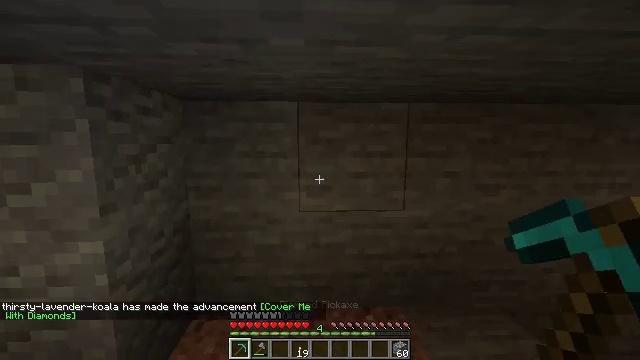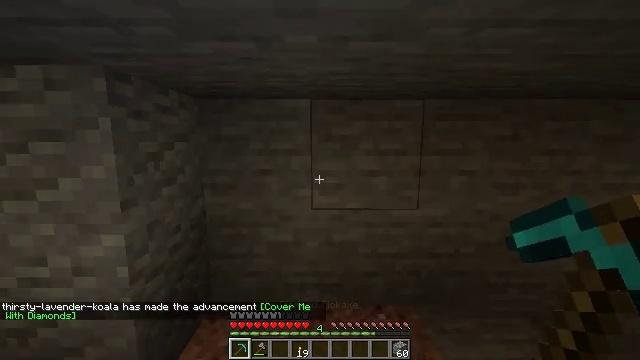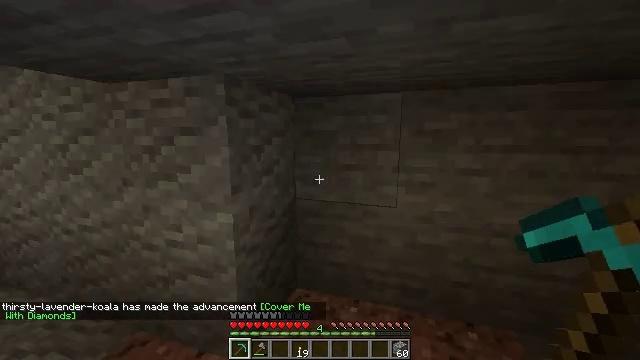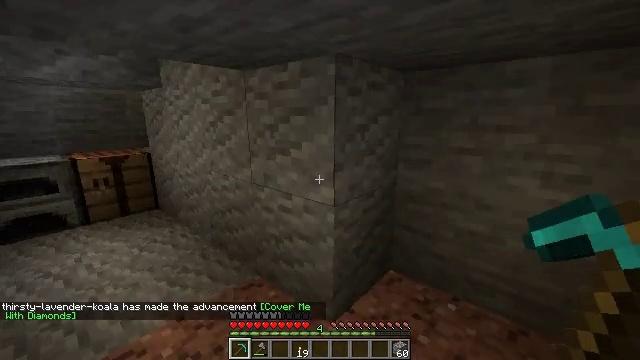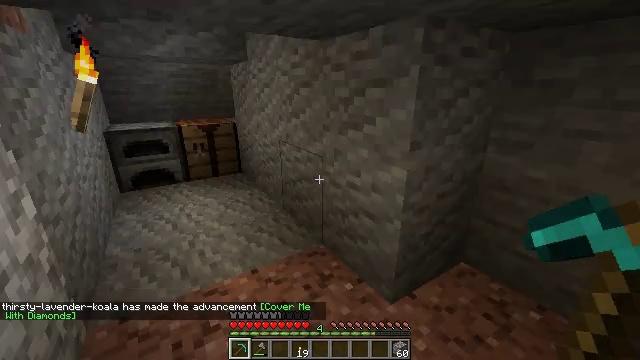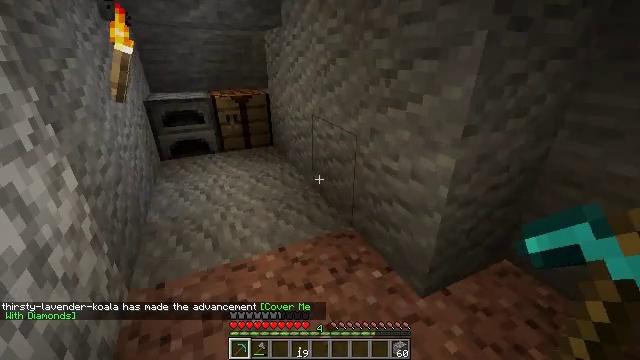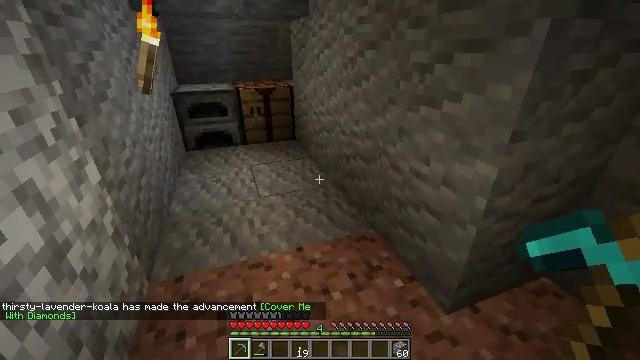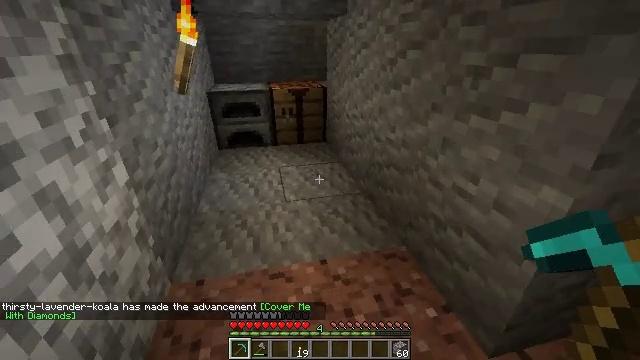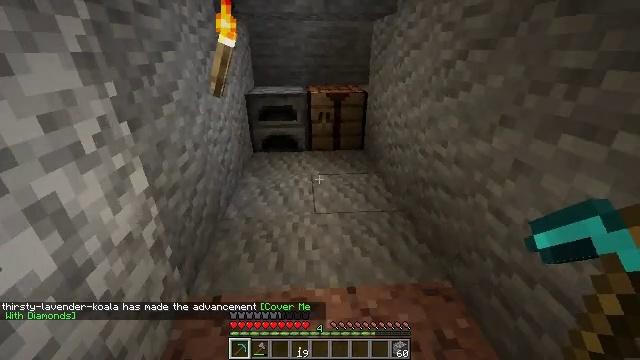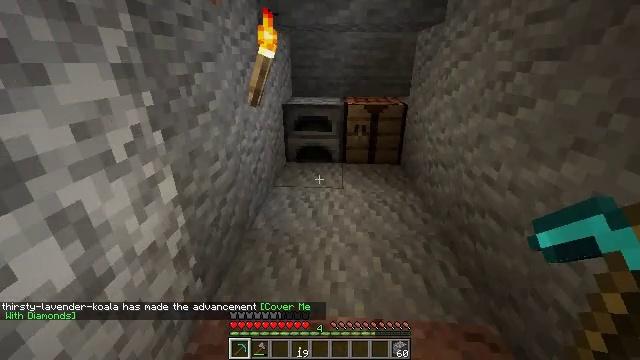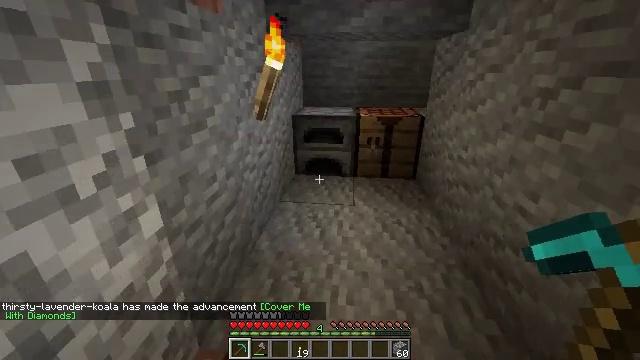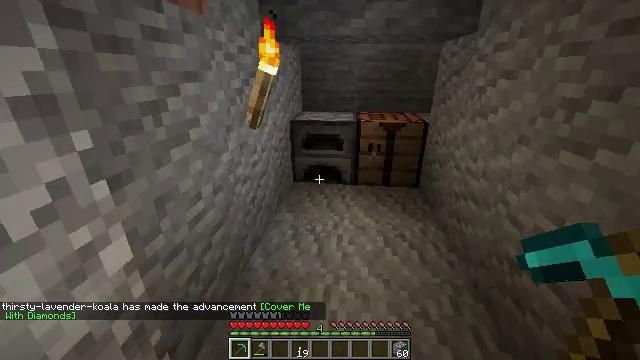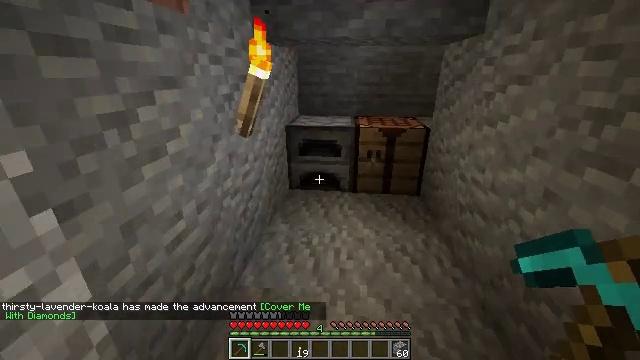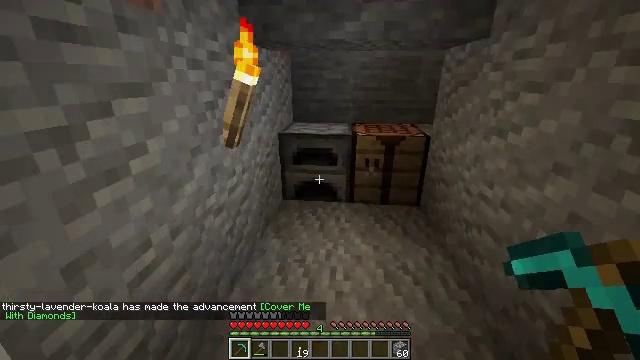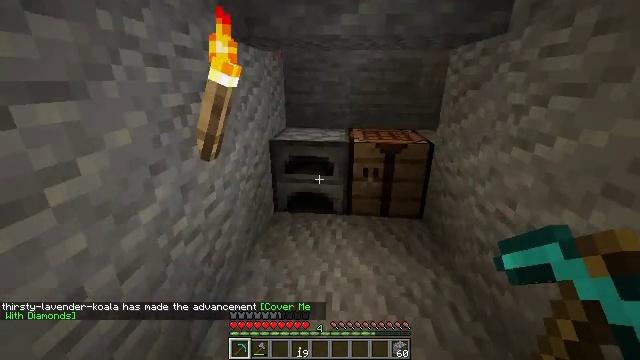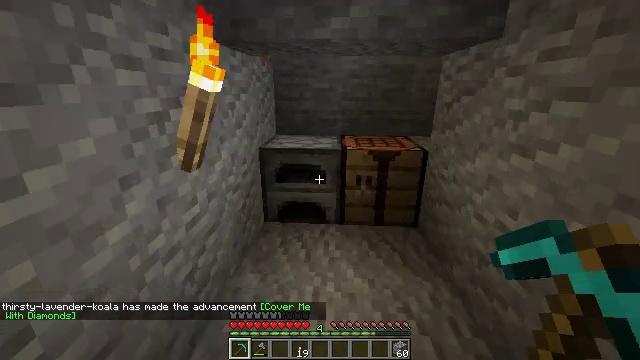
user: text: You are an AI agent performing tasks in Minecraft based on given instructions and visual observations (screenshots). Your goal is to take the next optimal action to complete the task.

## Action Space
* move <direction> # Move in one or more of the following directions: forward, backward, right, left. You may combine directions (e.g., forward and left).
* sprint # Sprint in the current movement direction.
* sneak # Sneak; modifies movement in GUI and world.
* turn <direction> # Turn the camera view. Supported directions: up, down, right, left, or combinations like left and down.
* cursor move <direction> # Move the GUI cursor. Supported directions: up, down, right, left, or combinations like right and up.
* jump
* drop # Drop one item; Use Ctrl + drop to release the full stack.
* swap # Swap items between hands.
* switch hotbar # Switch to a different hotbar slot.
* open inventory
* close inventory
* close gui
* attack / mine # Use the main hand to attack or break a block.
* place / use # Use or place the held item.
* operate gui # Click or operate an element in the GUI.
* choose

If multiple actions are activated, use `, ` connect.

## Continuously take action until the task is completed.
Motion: motion action
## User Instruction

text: Remove the furnace from its place.
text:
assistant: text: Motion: turn left
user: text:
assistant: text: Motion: turn left and down
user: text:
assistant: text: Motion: turn left and down
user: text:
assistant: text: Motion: move forward, turn left and down
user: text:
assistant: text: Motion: move forward, turn left and down
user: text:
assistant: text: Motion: move forward, turn left and down
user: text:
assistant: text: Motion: move forward, turn left
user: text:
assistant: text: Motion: move forward, turn left
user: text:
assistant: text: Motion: move forward, turn left and up
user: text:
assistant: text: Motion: move forward, turn left and up
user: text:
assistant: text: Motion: move forward
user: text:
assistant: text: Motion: move forward
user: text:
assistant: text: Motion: move forward
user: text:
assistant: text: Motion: move forward
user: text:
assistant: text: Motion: move forward, turn right and up
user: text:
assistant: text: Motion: move forward, turn right and up
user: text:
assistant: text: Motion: move forward, turn right and up
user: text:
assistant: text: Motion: move forward
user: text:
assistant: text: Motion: move forward
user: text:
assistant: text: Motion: move forward
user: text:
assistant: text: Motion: move forward, turn down
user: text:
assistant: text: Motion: turn left and down
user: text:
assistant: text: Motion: turn left and down
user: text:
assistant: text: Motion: no_op
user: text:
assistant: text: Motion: no_op
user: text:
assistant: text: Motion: attack / mine
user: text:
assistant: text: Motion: attack / mine
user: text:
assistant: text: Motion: attack / mine
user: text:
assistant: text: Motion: turn left and down, attack / mine
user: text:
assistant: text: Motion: attack / mine